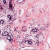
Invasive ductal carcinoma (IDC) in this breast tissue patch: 0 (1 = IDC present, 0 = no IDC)